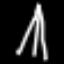
Label: The Eiffel Tower